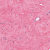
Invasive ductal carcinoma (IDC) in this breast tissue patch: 0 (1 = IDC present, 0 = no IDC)